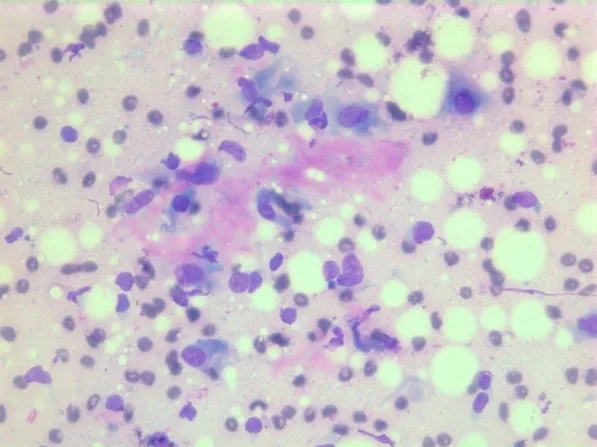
Air-dried Giemsa stained smear showing abundant granular metachromatic ground substance and a metachromatic stromal fragment.
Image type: pathology (giemsa)